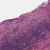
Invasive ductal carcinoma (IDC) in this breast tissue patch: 0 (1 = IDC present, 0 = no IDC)